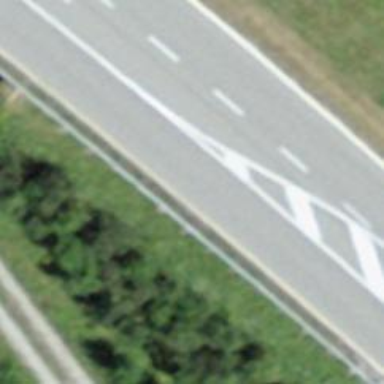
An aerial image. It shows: Secondary road.